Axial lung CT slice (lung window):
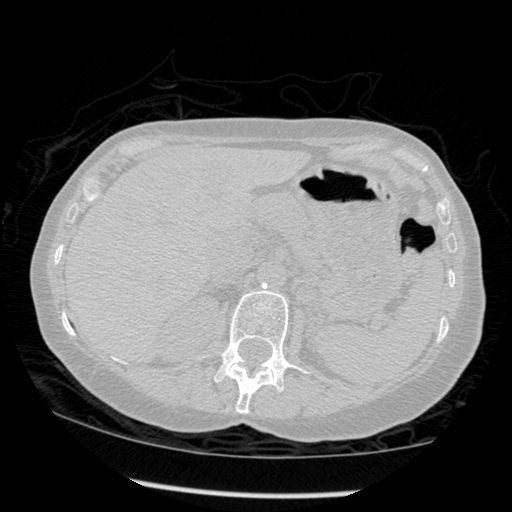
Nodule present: no